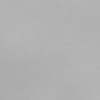
Label: dusty